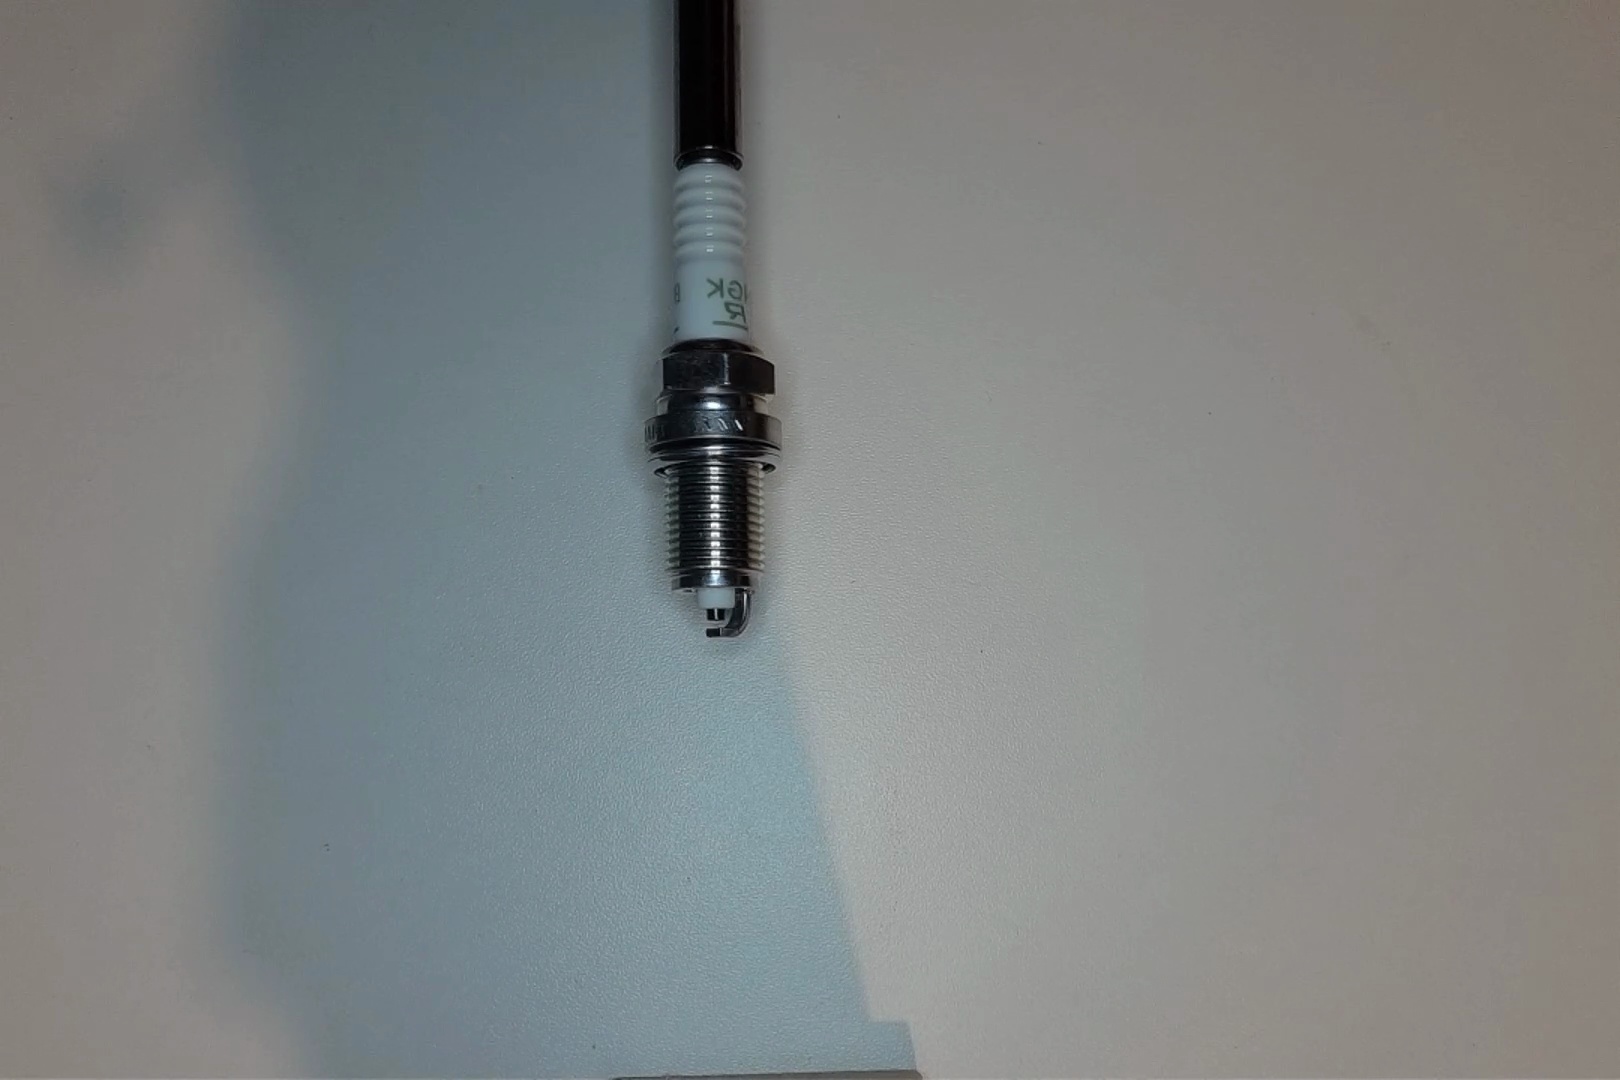
Label: no anomaly